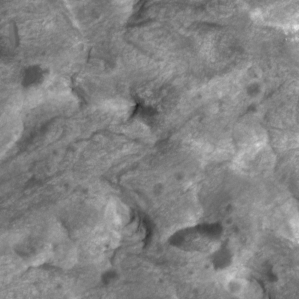
Label: non_frost